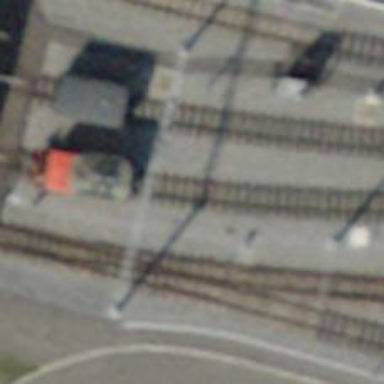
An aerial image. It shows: Narrow-gauge railway in service yard. The railway is electrified with contact line.